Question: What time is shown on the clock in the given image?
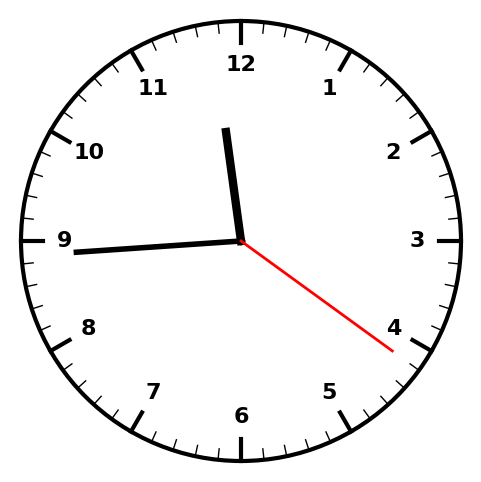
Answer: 11:44:21